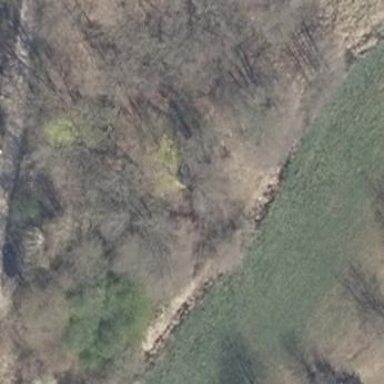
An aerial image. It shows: Mixed forest with various types of leaves.